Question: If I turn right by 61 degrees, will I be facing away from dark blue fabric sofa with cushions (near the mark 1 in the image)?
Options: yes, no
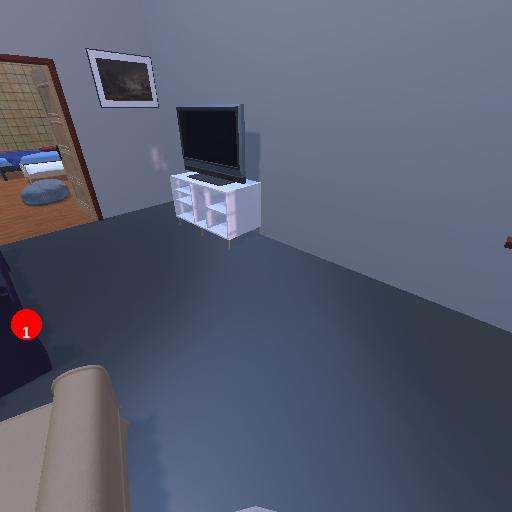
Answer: yes